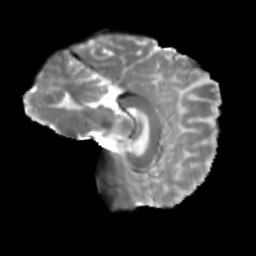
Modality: T2w
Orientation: sagittal
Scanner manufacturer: siemens
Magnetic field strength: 3 T
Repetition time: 4 s
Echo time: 0.0594 s